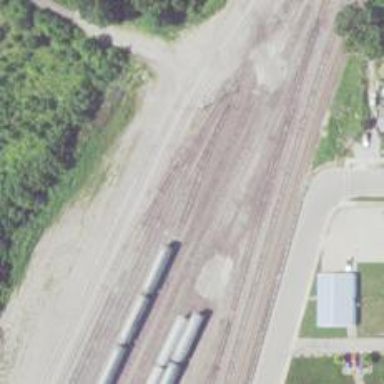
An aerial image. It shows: Railway yard used for servicing trains.